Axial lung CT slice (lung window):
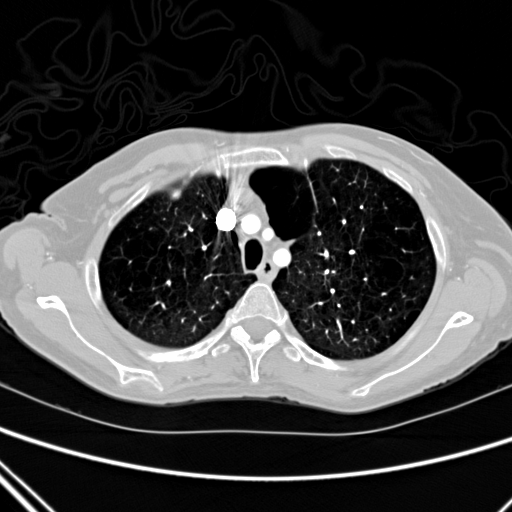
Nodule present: no